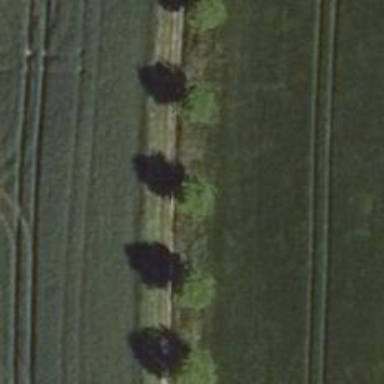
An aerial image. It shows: Row of broadleaved trees.